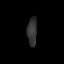
Tissue: prostate
Cell type: T cells
Senescence score: 0.3289
Nuclear area (px): 260
Mean DAPI intensity: 53.265